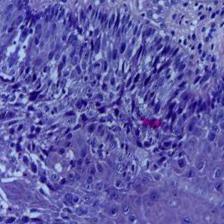
Diagnosis: OSCC